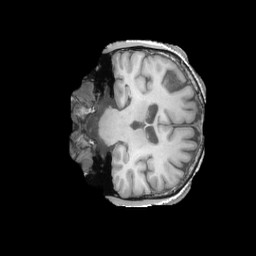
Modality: T1w
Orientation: coronal
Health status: ill
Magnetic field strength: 3 T